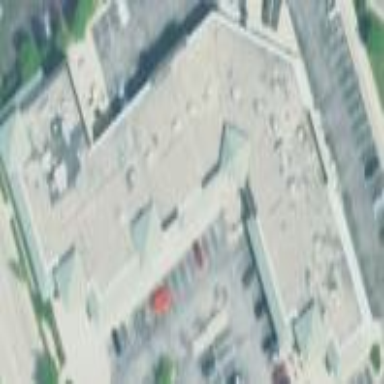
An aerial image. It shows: Mall building.